Field crop: maize
Growth stage: 1
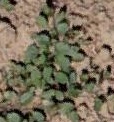
Species: convolvulus